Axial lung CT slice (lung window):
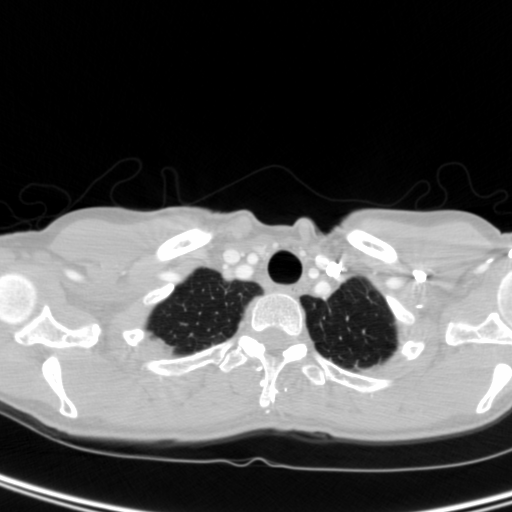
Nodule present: no